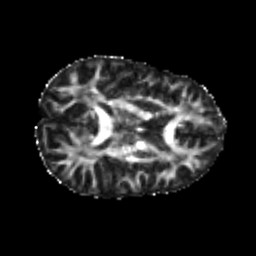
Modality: FA
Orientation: axial
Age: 25
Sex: female
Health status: healthy
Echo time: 0.074 s